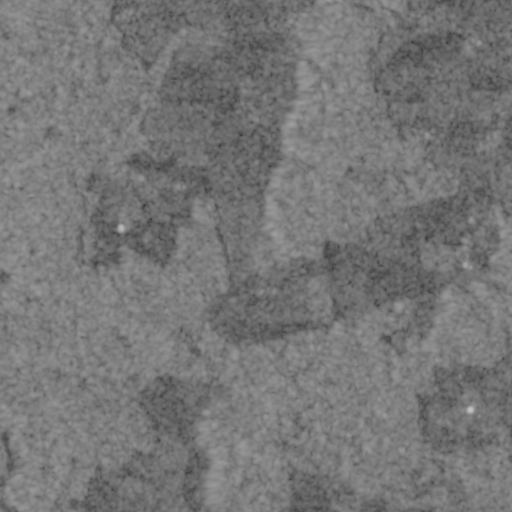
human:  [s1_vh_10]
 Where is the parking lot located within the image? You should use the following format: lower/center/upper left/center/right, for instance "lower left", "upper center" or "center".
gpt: The parking lot is located in the upper center of the image.
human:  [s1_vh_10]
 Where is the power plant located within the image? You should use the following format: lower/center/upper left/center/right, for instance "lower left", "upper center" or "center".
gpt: There is no power plant in the image.

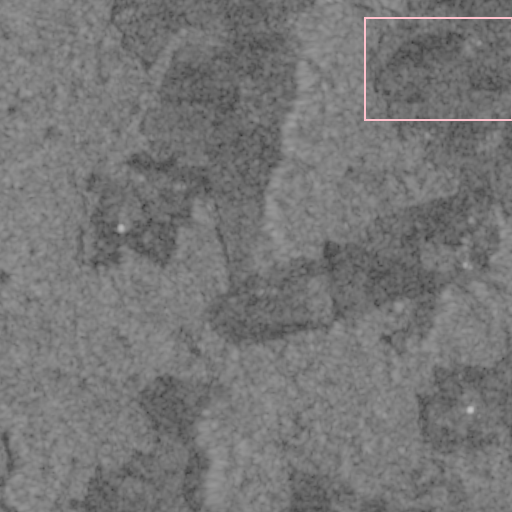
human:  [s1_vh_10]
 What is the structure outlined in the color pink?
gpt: The structure outlined in pink is a crop field.
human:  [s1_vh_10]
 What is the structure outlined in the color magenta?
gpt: There is no magenta outline.